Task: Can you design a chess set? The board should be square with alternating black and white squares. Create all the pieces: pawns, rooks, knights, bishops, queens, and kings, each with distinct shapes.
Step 4384:
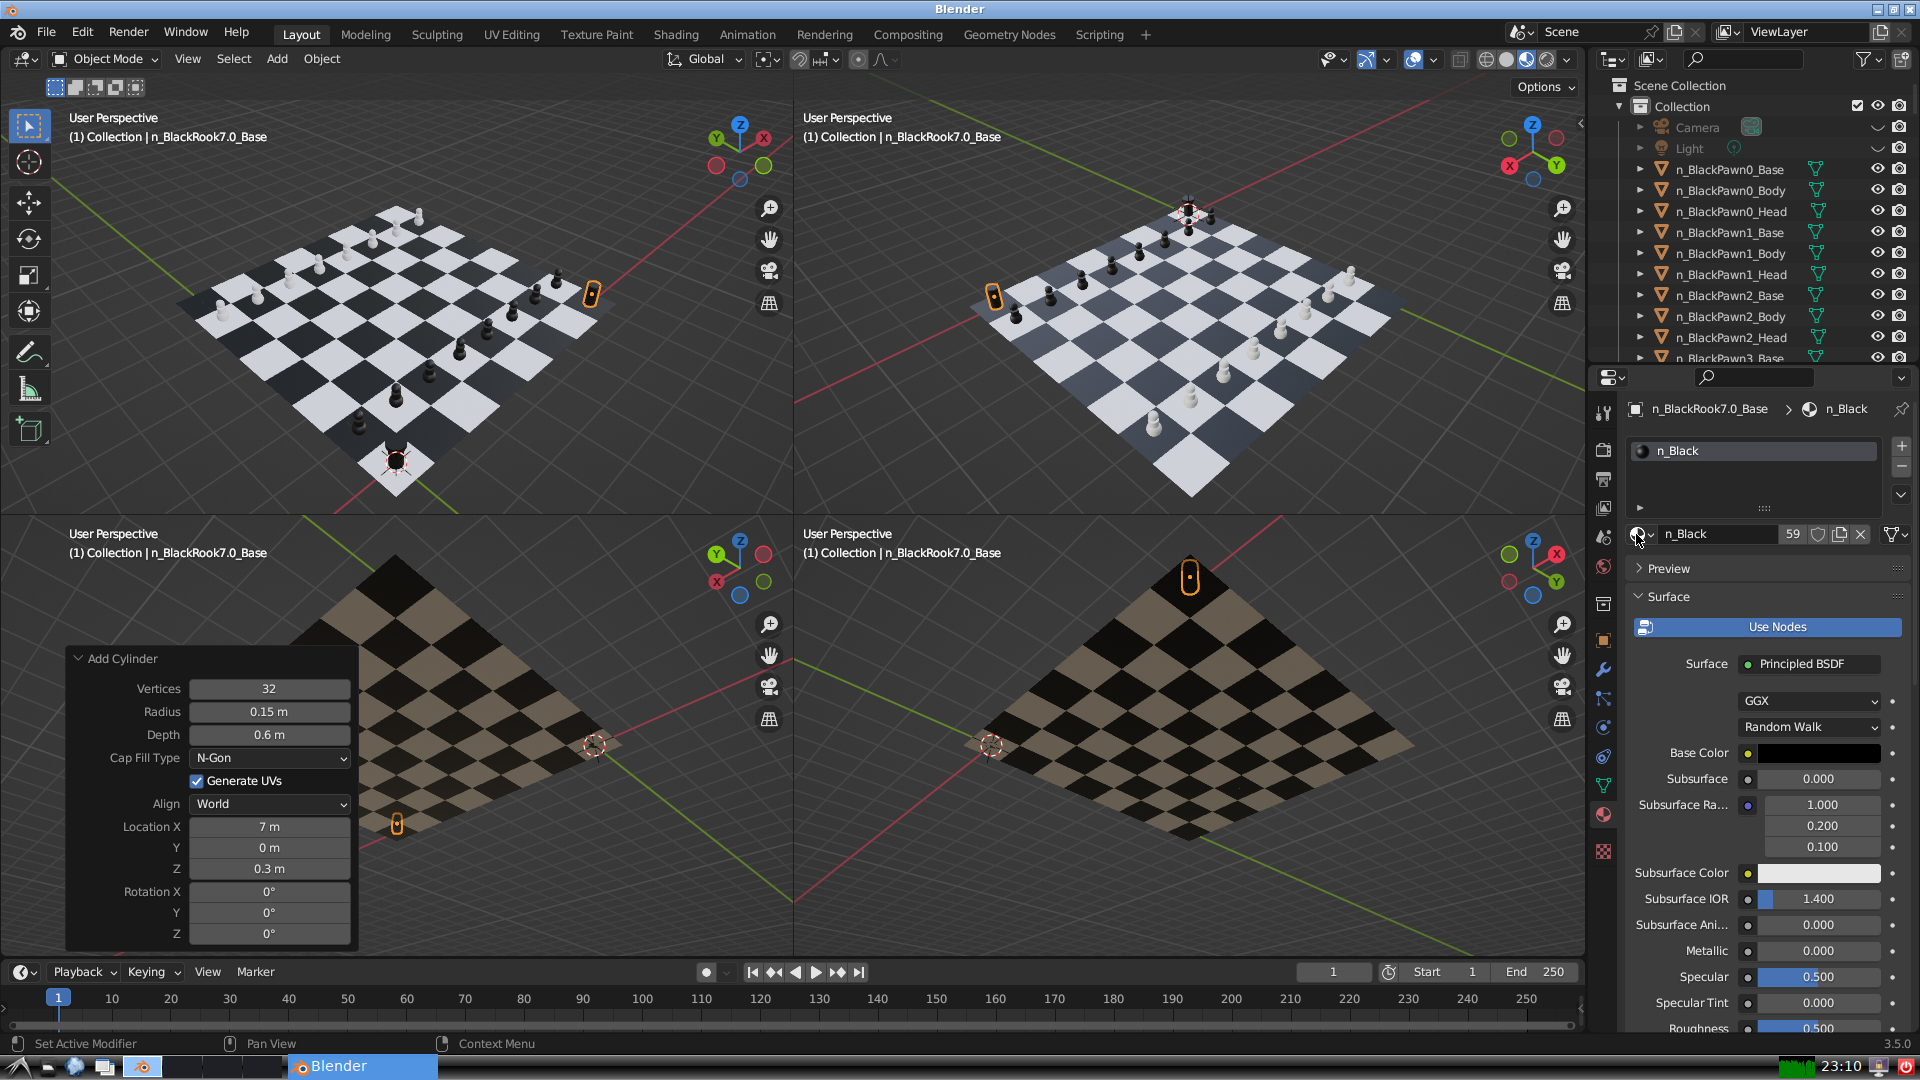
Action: {"mouse_move": [278, 58]}